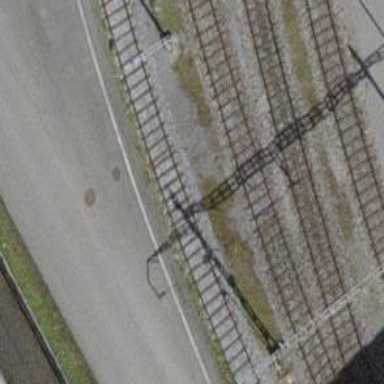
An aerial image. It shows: Railway yard with one track. The railway is electrified with contact line.